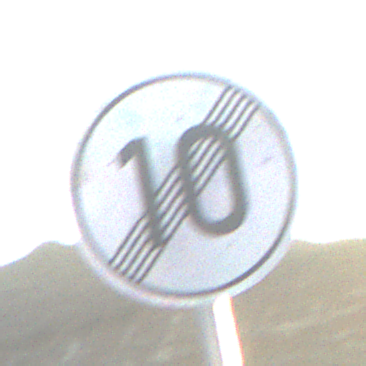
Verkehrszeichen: EndeGeschwindigkeit10
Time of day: SunriseSunset
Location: Outdoor (Nature)
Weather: Clear
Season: NotSpecified
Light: Natural